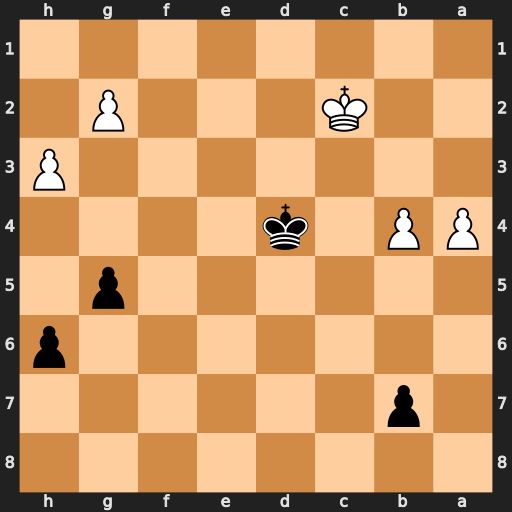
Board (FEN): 8/1p6/7p/6p1/PP1k4/7P/2K3P1/8
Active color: b
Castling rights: -
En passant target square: -
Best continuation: Kc4 b5 Kb4